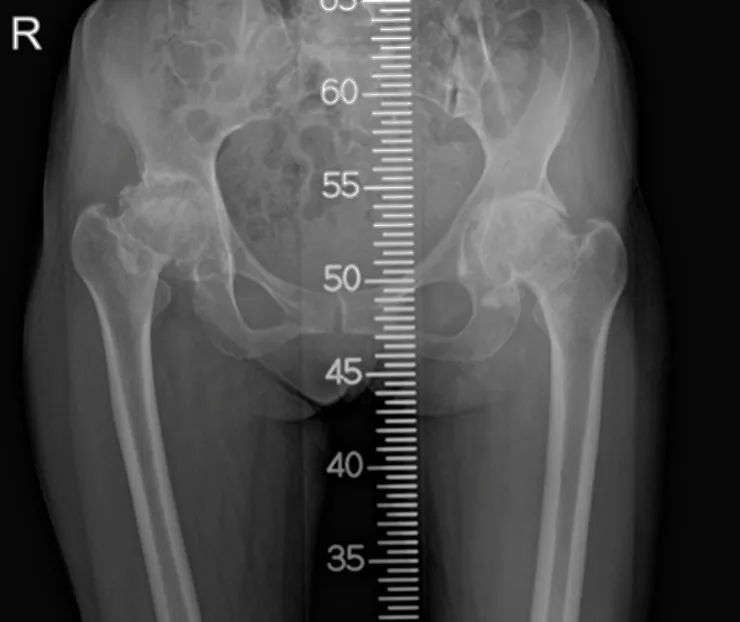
Radiography of both hips shows joint space loss, osteophyte formation, cyst formation and subchondral sclerosis.
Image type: radiology (x_ray)